Question: Can anyone explain how can I draw a cluster column chart exactly like this in Matplotlib? I found some similar graphs but I want exactly the graph as shown. I have fruit names such as apples and pears etc as keys and their sale in years as values of these keys.

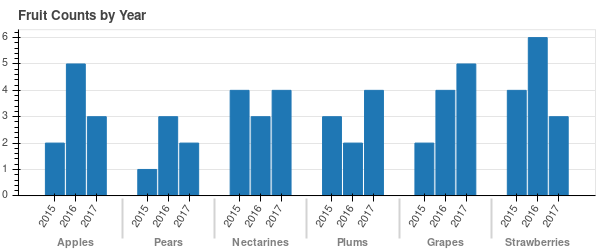
Answer: The following code first creates some toy data and then uses matplotlib to draw a bar plot.
'''
import matplotlib.pyplot as plt
from matplotlib.transforms import blended_transform_factory
from matplotlib.ticker import MultipleLocator
import numpy as np
import pandas as pd
import seaborn as sns
fruits = ['apples', 'pears', 'nectarines', 'plums', 'grapes', 'strawberries']
years = [2015, 2016, 2017]
num_fruit = len(fruits)
num_years = len(years)
df = pd.DataFrame({'fruit': np.tile(fruits, num_years),
'year': np.repeat(years, num_fruit),
'value': np.random.randint(1, 8, num_fruit * num_years)})
width = 0.8
for i, fruit in enumerate(fruits):
for j, year in enumerate(years):
plt.bar(i + width / num_years * (j - (num_years - 1) / 2),
df[(df['fruit'] == fruit) & (df['year'] == year)]['value'],
width / num_years, color='skyblue', ec='white')
plt.xticks([i + width / num_years * (j - (num_years - 1) / 2) for i in range(num_fruit) for j in range(num_years)],
np.tile(years, num_fruit), rotation=45)
ax = plt.gca()
ax.yaxis.set_major_locator(MultipleLocator(1))
ax.yaxis.set_minor_locator(MultipleLocator(0.2))
ax.grid(True, axis='y')
ax.autoscale(False, axis='y')
trans = blended_transform_factory(ax.transData, ax.transAxes)
for i, fruit in enumerate(fruits):
ax.text(i, -0.2, fruit, transform=trans, ha='center')
if i != 0:
ax.vlines(i - 0.5, 0, -0.3, color='lightgrey', clip_on=False, transform=trans)
plt.tight_layout()
print(df)
plt.show()
'''
<URL>
For this example the data looked like:
'''
fruit year value
0 apples 2015 1
1 pears 2015 3
2 nectarines 2015 6
3 plums 2015 3
4 grapes 2015 3
5 strawberries 2015 1
6 apples 2016 4
7 pears 2016 6
8 nectarines 2016 1
9 plums 2016 6
10 grapes 2016 4
11 strawberries 2016 5
12 apples 2017 3
13 pears 2017 6
14 nectarines 2017 7
15 plums 2017 3
16 grapes 2017 5
17 strawberries 2017 1
'''